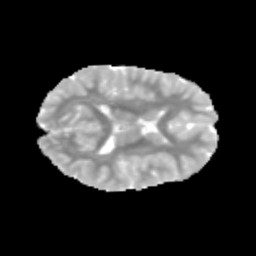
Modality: MD
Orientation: axial
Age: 9
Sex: female
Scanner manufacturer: siemens
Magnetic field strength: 3 T
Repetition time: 3.8 s
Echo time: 0.07 s